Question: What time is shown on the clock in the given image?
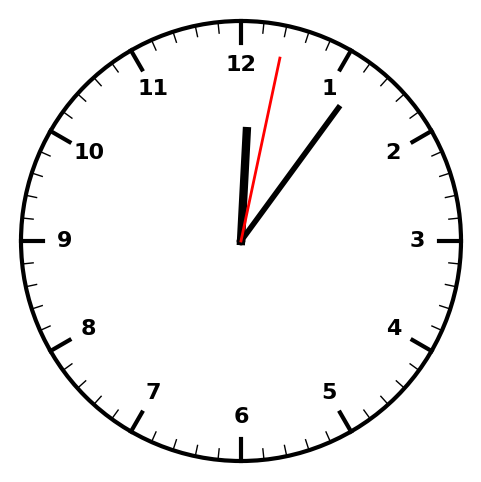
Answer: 12:06:02